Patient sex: F
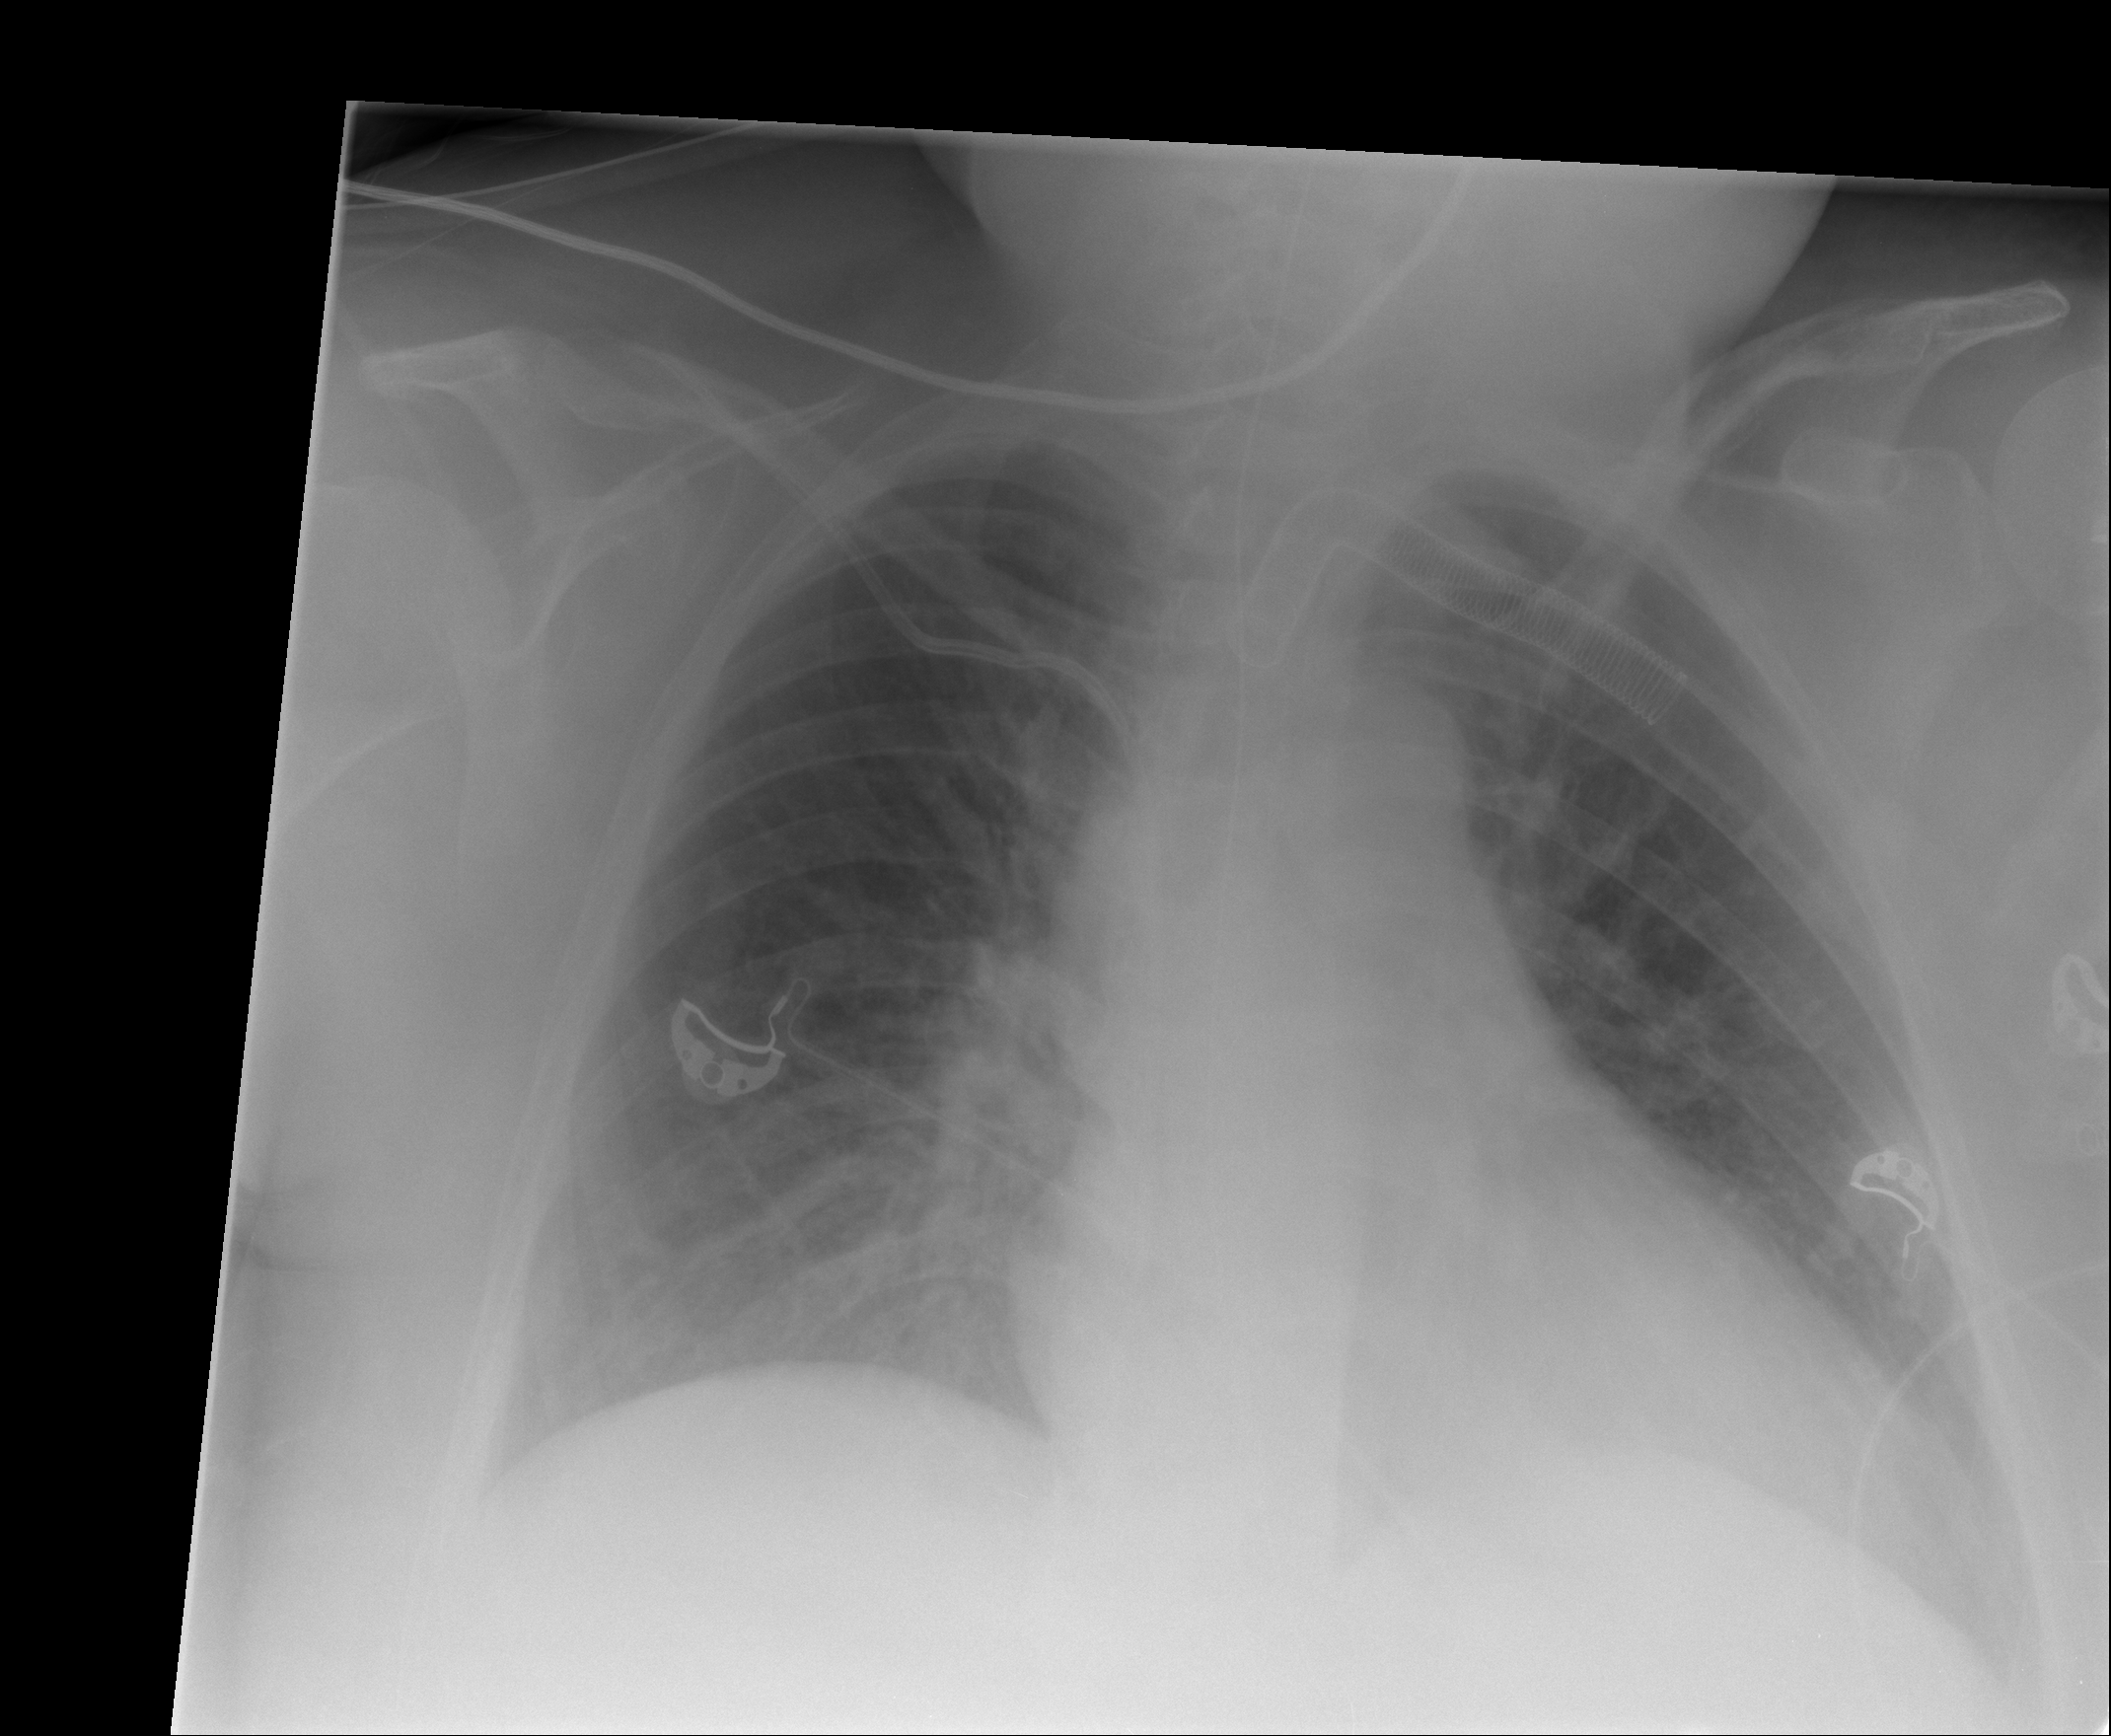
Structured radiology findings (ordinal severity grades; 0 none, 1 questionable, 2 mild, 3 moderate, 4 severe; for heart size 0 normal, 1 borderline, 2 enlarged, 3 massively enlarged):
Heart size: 0
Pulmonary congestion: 1
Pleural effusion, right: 0
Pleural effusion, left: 0
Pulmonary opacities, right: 0
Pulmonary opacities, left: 0
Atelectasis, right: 0
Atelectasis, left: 0